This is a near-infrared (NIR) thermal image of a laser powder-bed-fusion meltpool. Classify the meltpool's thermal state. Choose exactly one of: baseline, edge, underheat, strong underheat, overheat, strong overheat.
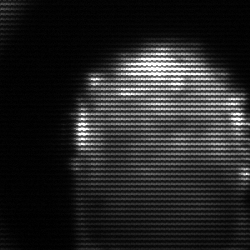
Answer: baseline